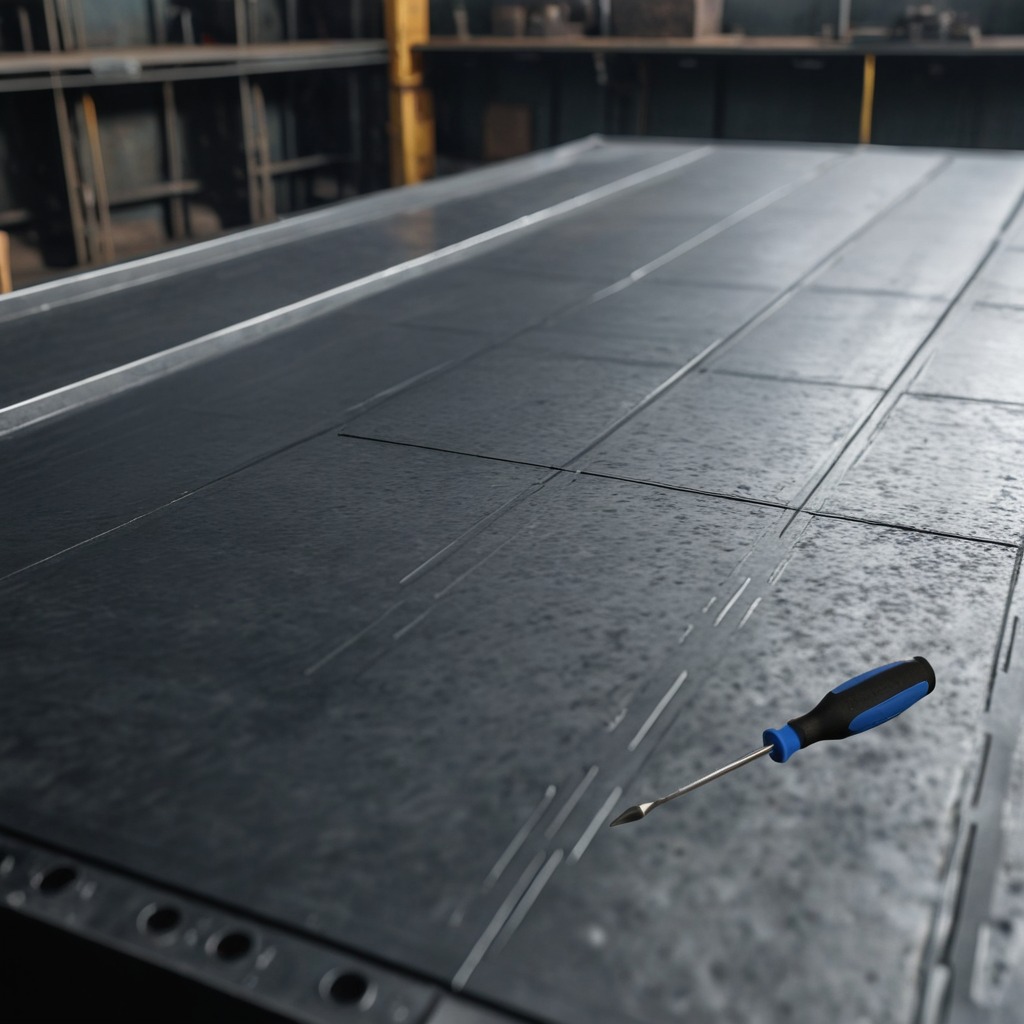
A screwdriver lies on the cold steel table in a mining workshop.